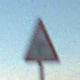
Verkehrszeichen: KurveRechts
Umgebung: Outdoor, Nature
Tageszeit: SunriseSunset
Wetter: Clear
Licht: Natural
Jahreszeit: NotSpecified
Kontrast: HighContrast